【题型】填空题　【知识点】函数　【难度】easy
如图，是反比例函数$y=\dfrac{k_1}{x}$和$y=\dfrac{k_2}{x}(k_1>k_2)$在第一象限的图象，直线$AB\parallel x$轴，并分别交两条曲线于$A$、$B$两点，若$S_{\triangle AOB}=4$，则$k_1-k_2$的值是\underline{\qquad}.

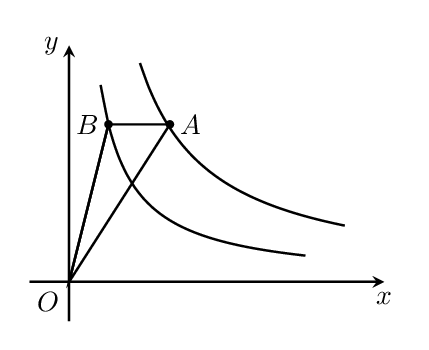
【解答】
\noindent\textbf{【分析】} 设$A(a,b)$，$B(c,d)$，代入双曲线得到$k_1=ab$，$k_2=cd$，根据三角形的面积公式求出$ab-cd=8$，即可得出答案.

\vspace{0.5em}
\noindent\textbf{【解答】} 解：设$A(a,b)$，$B(c,d)$，\\
\hspace*{1em}代入得：$k_1=ab$，$k_2=cd$，\\
\hspace*{1em}$\because S_{\triangle AOB}=4$，\\
\hspace*{1em}$\therefore \dfrac{1}{2}ab-\dfrac{1}{2}cd=4$，\\
\hspace*{1em}$\therefore ab-cd=8$，\\
\hspace*{1em}$\therefore k_1-k_2=8$，\\
\hspace*{1em}故答案为：$8$.

\vspace{0.5em}
\noindent\textbf{【点评】} 本题主要考查对反比例函数系数的几何意义，反比例函数图象上点的坐标特征，三角形的面积等知识点的理解和掌握，能求出$ab-cd=8$是解此题的关键.